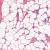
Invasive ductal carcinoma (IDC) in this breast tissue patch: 0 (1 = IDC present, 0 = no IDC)